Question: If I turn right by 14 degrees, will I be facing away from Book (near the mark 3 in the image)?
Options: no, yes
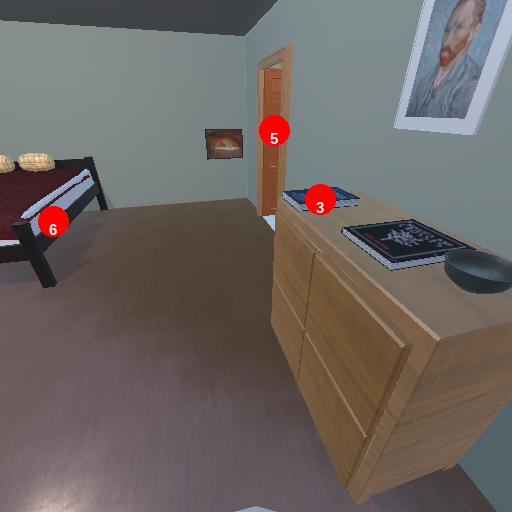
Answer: no